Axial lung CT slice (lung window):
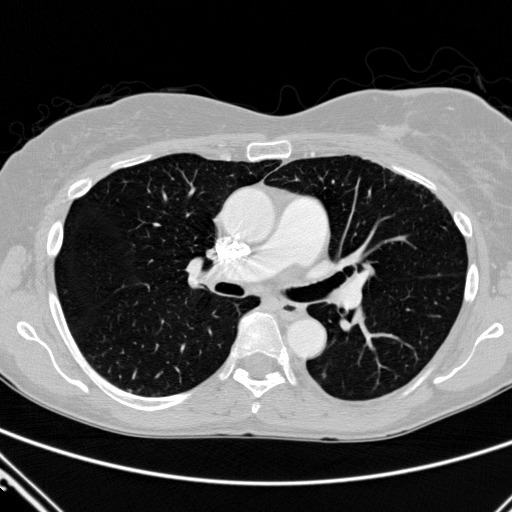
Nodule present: yes
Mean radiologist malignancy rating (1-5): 3